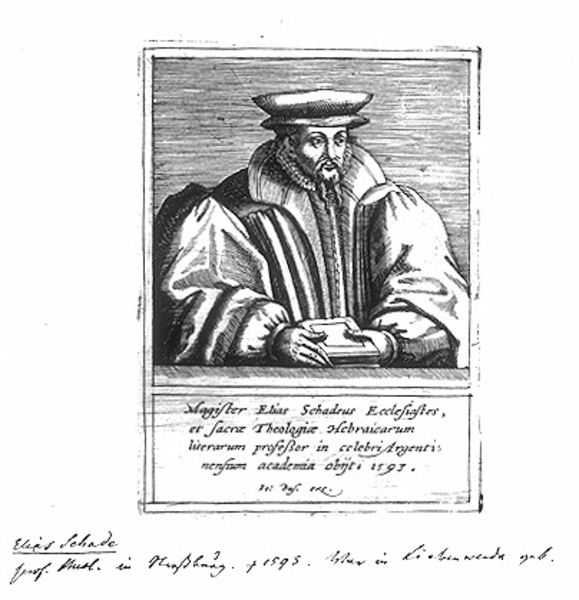
Titel: Bildnis des Elias Schade
Künstler: Johann Bussemacher
Institution: (Seriendruck)
Schlagwörter: hand, mann, schatten, umhang, weiß, finger, grau, hut, licht, mund, nase, profil, schwarz, tisch, zeichnung, blick, alt, anzug, bart, kappe, mütze, wand, arm, augen, falten, gesicht, halten, kleidung, kragen, mensch, rahmen, ärmel, bildnis, herr, hände, portrait, porträt, gewand, mantel, reich, händler, kaufmann, puffärmel, renaissance, schultern, holzschnitt, schrift, grafik, graphik, signiert, rand, tafel, dichter, inschrift, deutsch, knöpfe, striche, buch, rechteck, druck, schraffur, schwarz weiß, radierung, stich, seite, text, brille, krause, pult, talar, student, wohlhabend, mittelalter, wams, gelehrter, dürer, schreiber, postkarte, prunk, kupferstich, abdruck, akademie, handschrift, meister, mann mit hut, notiz, latein, lateinisch, handschriftlich, anmerkung, pompös, seriendruck, herbarium, schrfit, schade, theologe, nasde, elias, bekannt, theologie, handschrfit, bollbart, magister, titl, buch in der hand, 1597, 1593, 1595, spitezn, schadeus, postkatte, rqand, elias schade, 15+3